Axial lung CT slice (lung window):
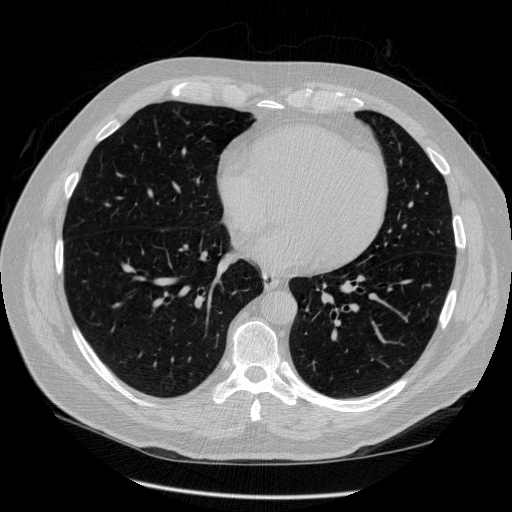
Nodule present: no